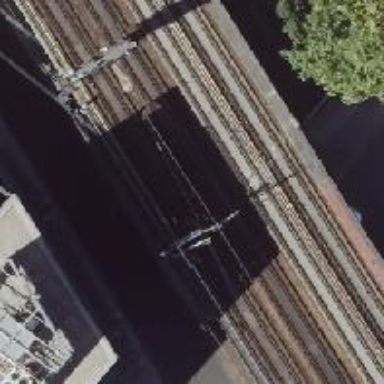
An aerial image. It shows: Viaduct bridge carrying electrified railway lines with contact lines.